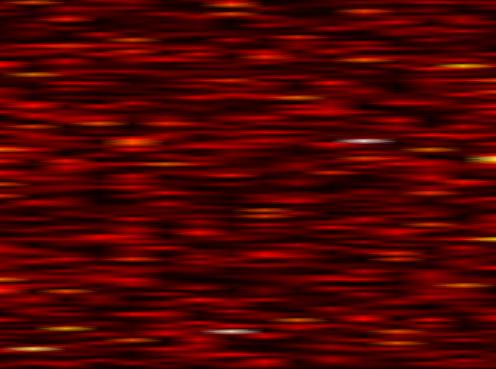
Label: OFDM